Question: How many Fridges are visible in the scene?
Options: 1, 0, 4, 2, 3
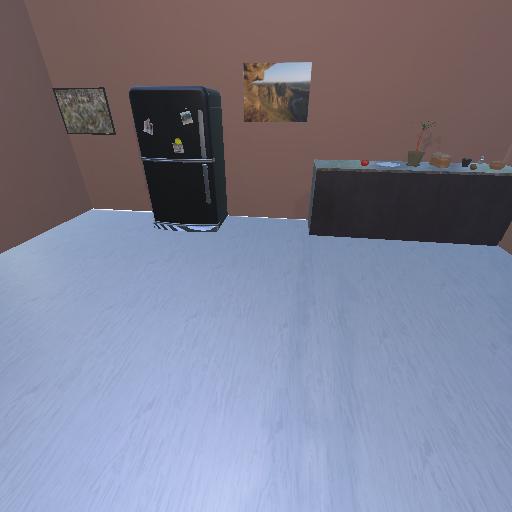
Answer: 1